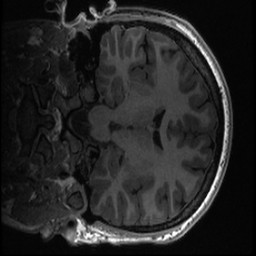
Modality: T1w
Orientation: coronal